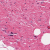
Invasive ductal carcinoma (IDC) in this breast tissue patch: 0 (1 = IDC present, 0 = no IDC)